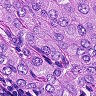
Metastatic tissue present: yes